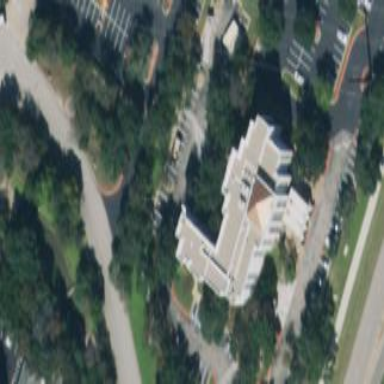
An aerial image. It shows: Hotel building.